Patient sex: M
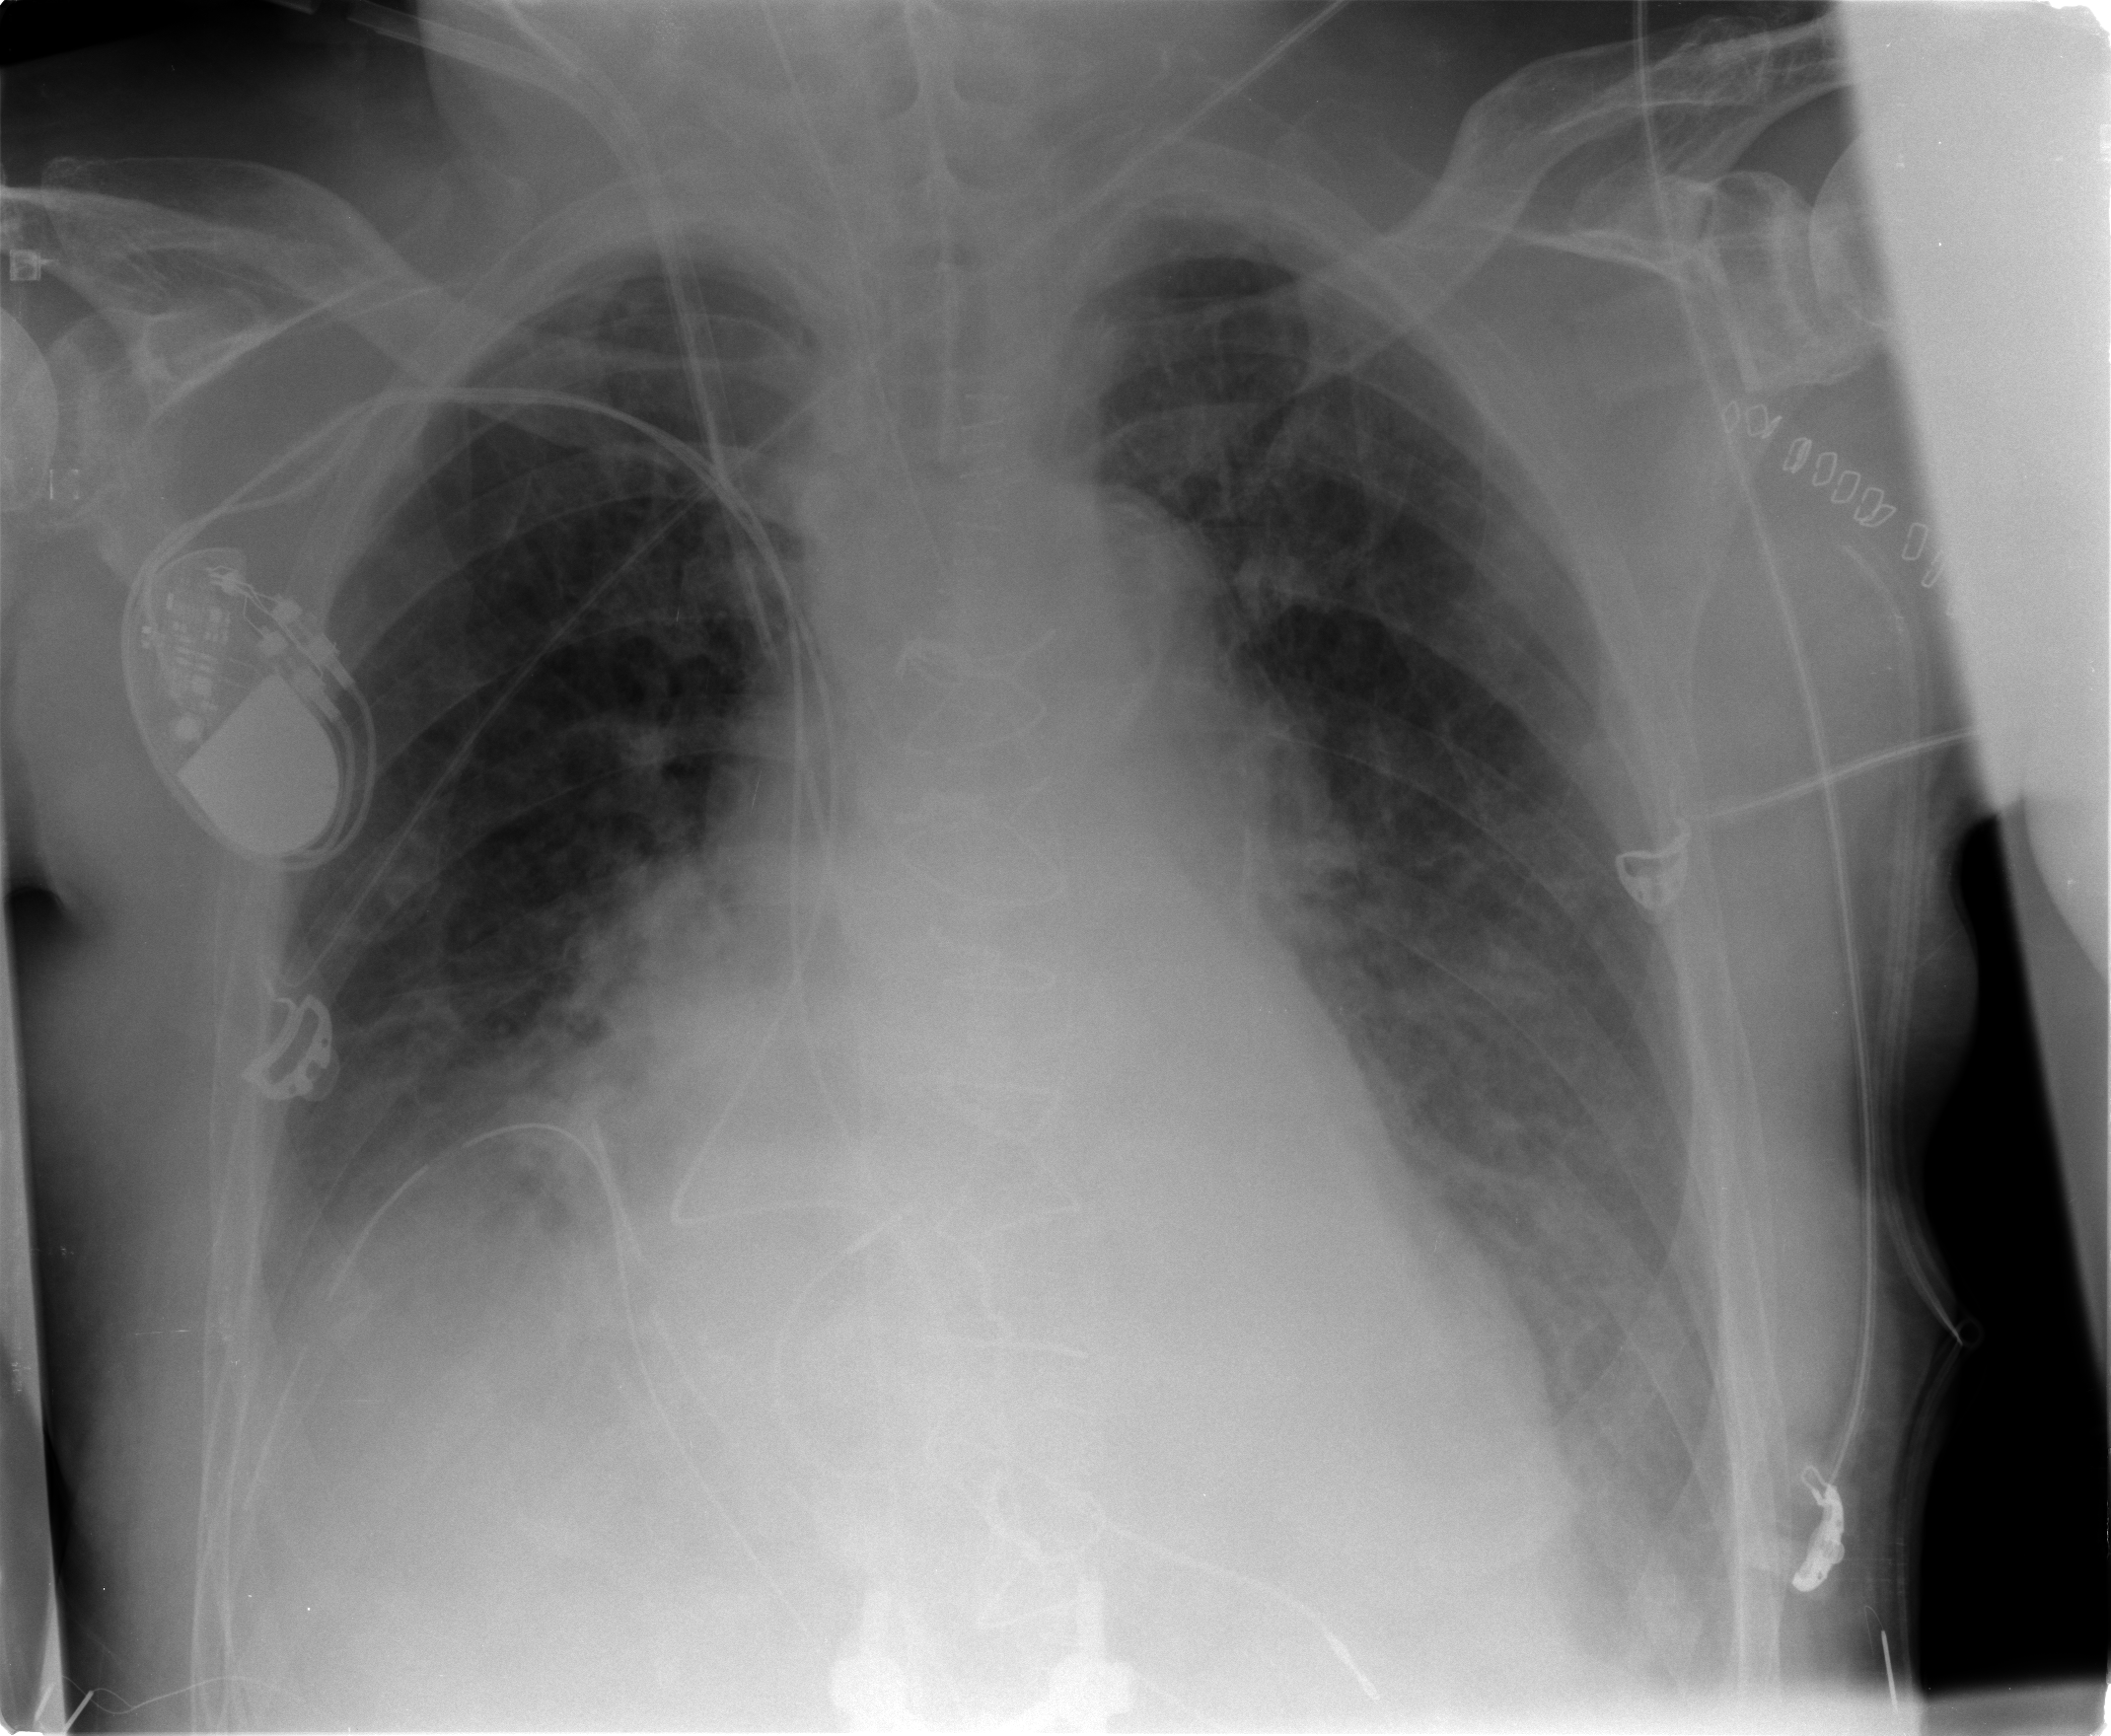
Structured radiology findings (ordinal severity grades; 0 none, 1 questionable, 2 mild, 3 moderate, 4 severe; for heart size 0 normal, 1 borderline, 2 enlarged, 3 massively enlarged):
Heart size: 2
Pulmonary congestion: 2
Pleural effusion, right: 2
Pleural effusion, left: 2
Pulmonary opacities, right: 3
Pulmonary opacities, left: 3
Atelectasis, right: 3
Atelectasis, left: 3